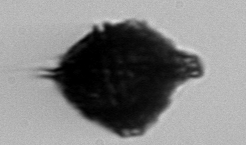
Label: Gonyaulax